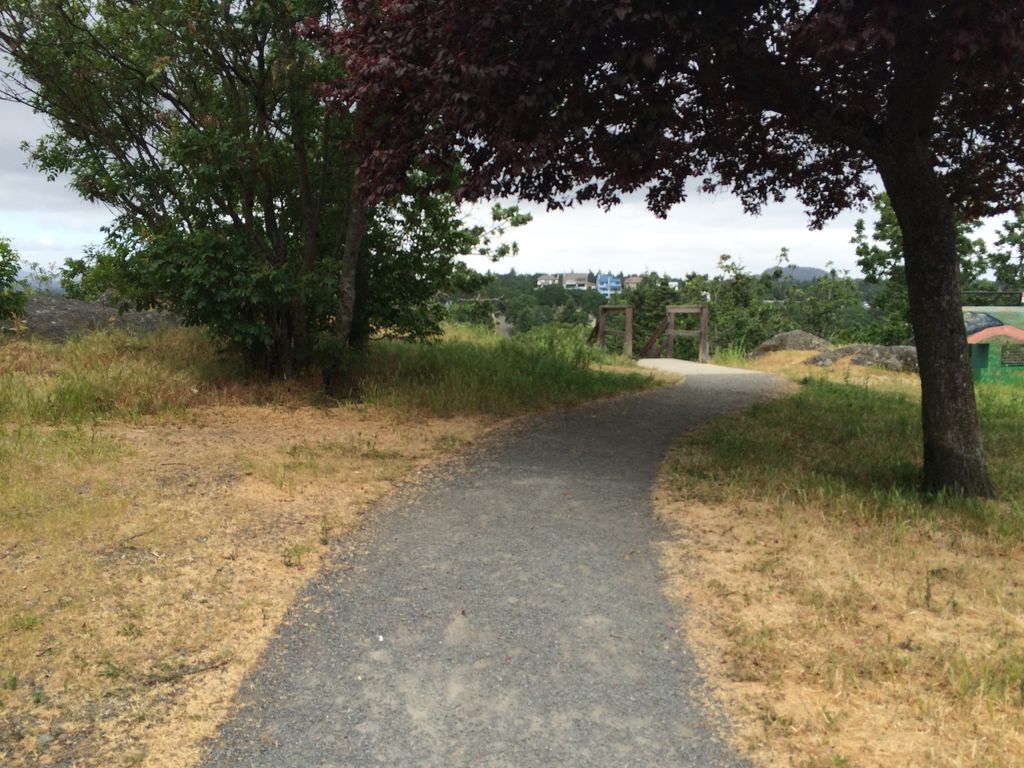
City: victoria